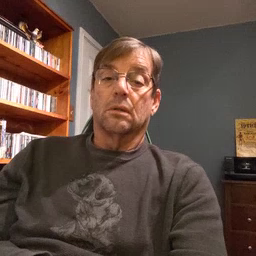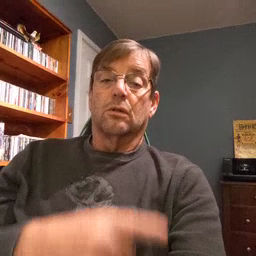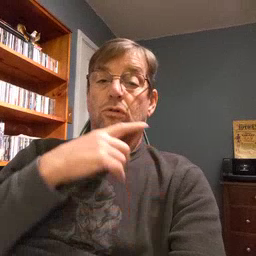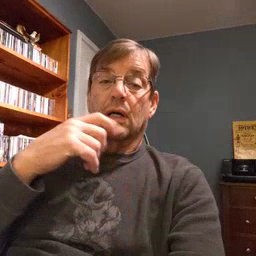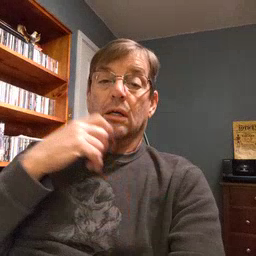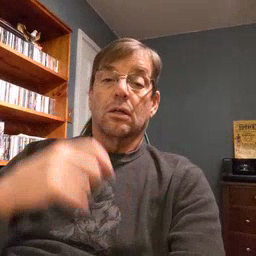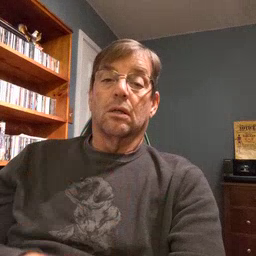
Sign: dryer